Question: Sometimes I see two entries for the CSS 'color' attribute active on a single element, even when one has !important. The one without !important is taking precedence though, as it should (I am trying to force the element to color: white). See screenshot:

Thanks!
UPDATE: added html markup
'''
<div class="x-button x-button-back x-layout-box-item x-stretched" id="quit-button" style="width: auto !important;">
<span class="x-badge" style="display: none;"></span>
<span class="x-button-icon x-hidden" id="ext-element-1109"></span>
<span class="x-button-label" style="" id="ext-element-1110">Quit</span>
</div>
'''
.peacekeepers-edition is set on the first element inside the body, #playview is a distant descendent.
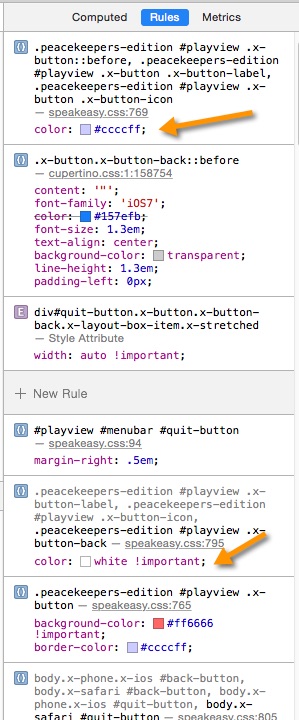
Answer: Regardless of the specificity of the rule all proprieties from the CSSOM will appear in the inspector rule view. The fact that the "color:#ccffff" is not crossed/underline is just an inspector bug.
BTW, you overqualified your selectors: '.preacekeepers-edition #playview' will have a specificity of 1|1|0|, that is way more that you should have. Adding !important will make things hard to manage later.